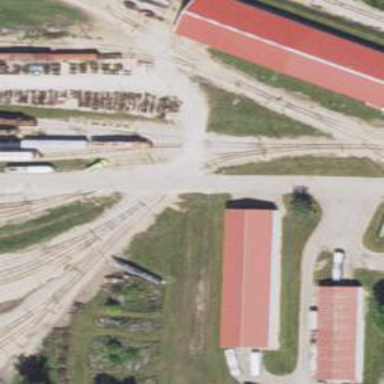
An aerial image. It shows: Preserved railway yard with rail tracks.